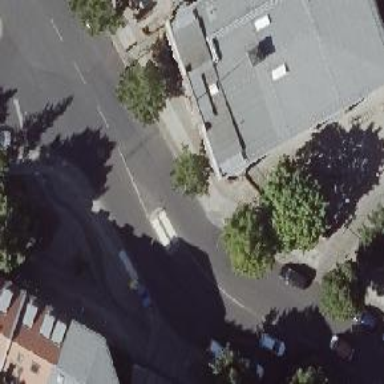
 and parking is not allowed on both sides."